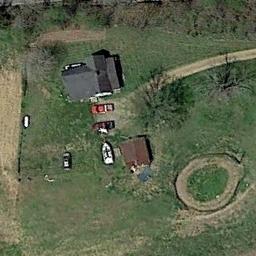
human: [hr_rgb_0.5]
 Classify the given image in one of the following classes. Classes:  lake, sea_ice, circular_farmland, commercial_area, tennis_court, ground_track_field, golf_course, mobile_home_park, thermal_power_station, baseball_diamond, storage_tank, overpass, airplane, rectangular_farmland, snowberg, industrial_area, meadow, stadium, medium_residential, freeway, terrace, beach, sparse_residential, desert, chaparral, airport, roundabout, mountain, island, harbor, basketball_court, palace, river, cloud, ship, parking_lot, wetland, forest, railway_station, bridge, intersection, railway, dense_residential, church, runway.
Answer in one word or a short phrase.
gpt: sparse_residential